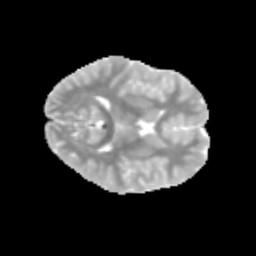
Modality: MD
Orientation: axial
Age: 12
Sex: male
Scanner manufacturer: siemens
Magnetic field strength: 3 T
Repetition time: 3.8 s
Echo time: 0.07 s